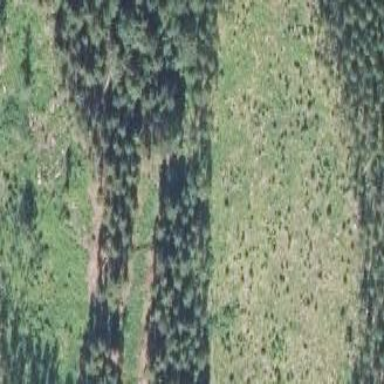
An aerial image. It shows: Clearcut area with scrub vegetation.